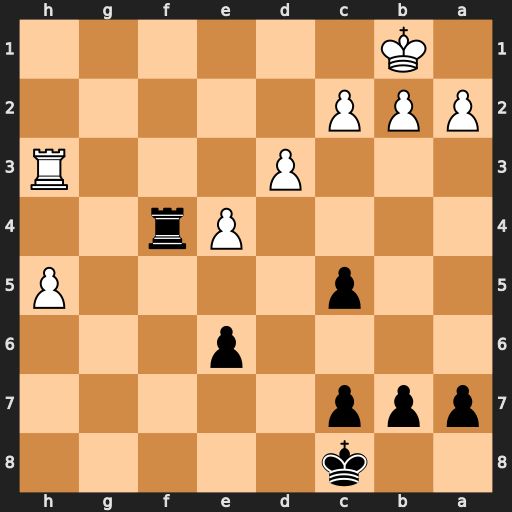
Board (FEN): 2k5/ppp5/4p3/2p4P/4Pr2/3P3R/PPP5/1K6
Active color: b
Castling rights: -
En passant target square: -
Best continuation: Rf1#